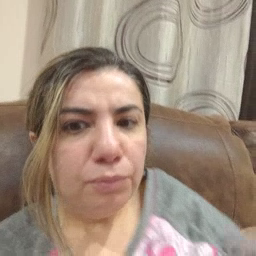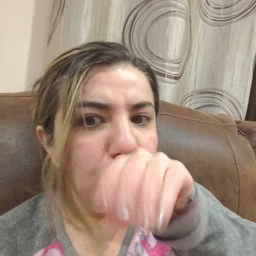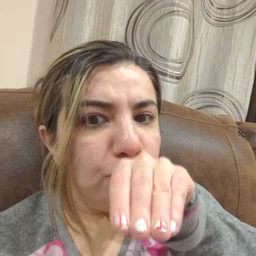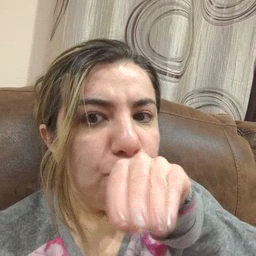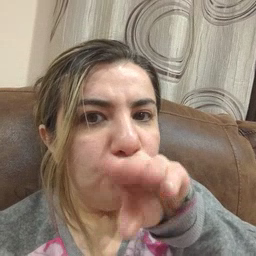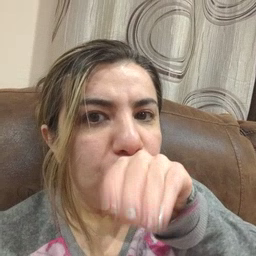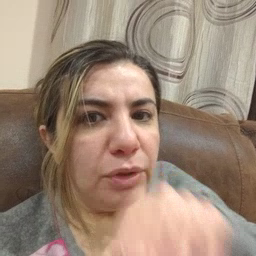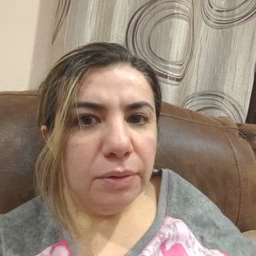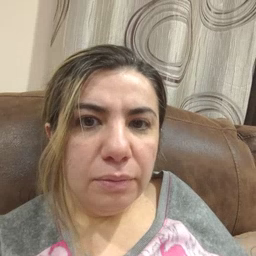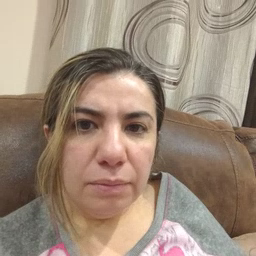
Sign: duck